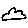
Label: cloud